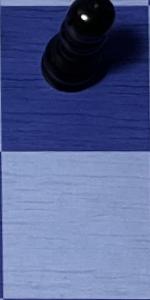
Label: Empty